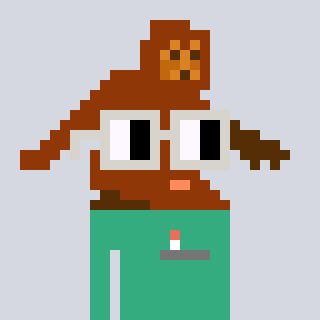
a pixel art character with square light gray glasses, a bigfoot-shaped head and a teal-colored body on a cool background